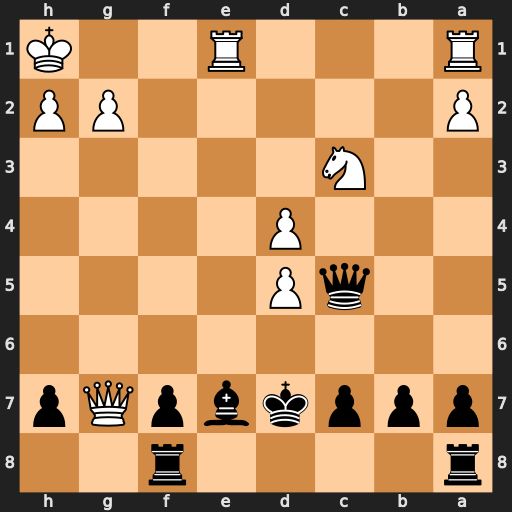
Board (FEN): r4r2/pppkbpQp/8/2qP4/3P4/2N5/P5PP/R3R2K
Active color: b
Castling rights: -
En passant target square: -
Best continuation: Qxc3